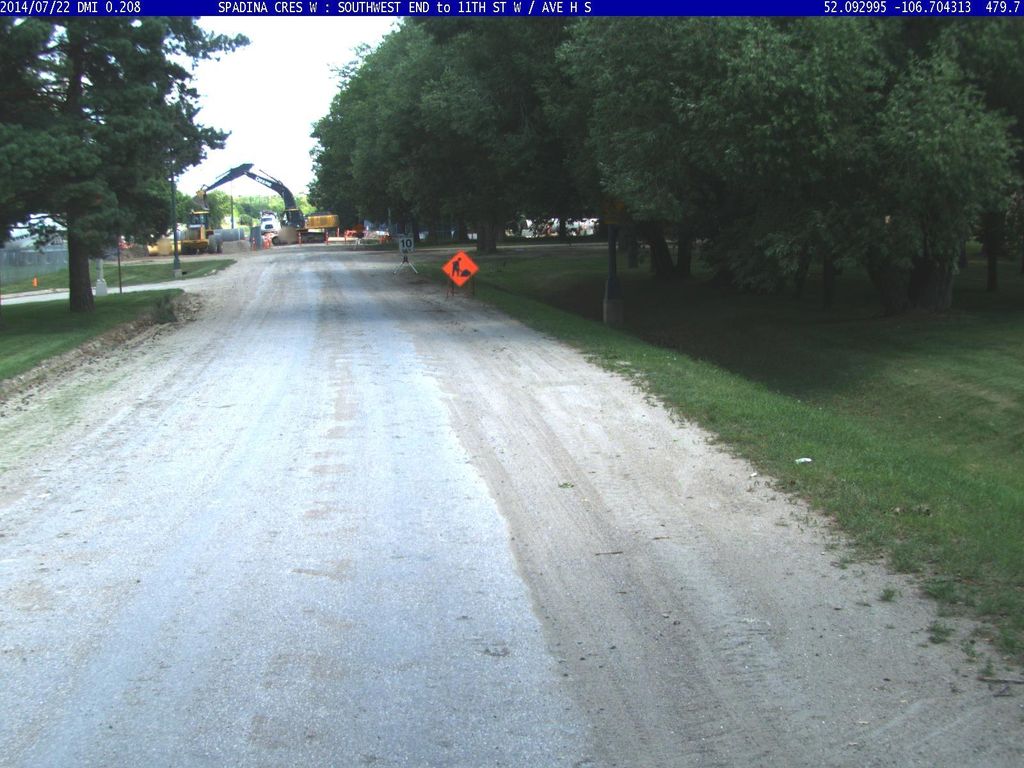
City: saskatoon